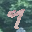
Label: 9